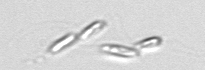
Label: Dinobryon